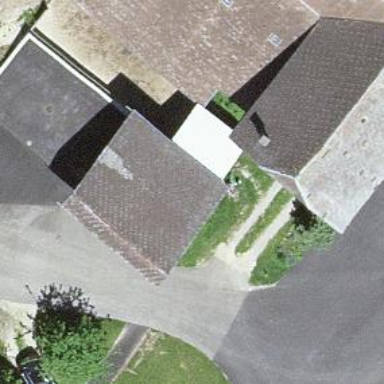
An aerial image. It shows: Shed.